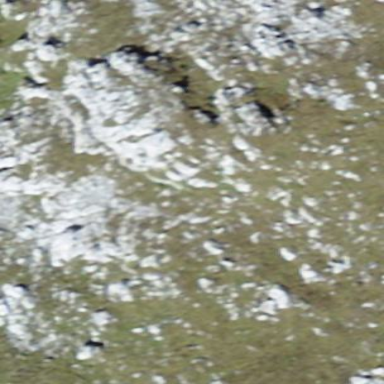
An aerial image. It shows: Landscape dominated by bare rock.